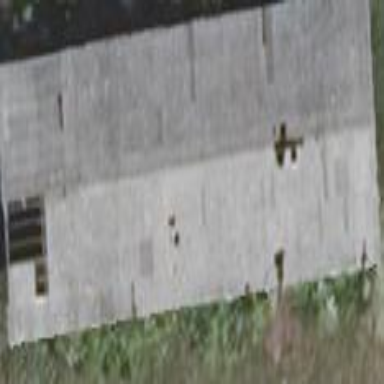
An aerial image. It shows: View of roof of building.